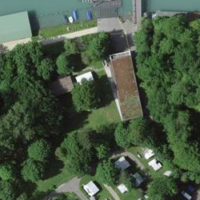
EUNIS habitat code: 53
Species observed at this site:
Tachybaptus ruficollis
Corvus corone
Podiceps cristatus
Fulica atra
Anas crecca
Alcedo atthis
Dendrocopos major
Aegithalos caudatus
Buteo buteo
Larus michahellis
Cygnus olor
Ardea alba
Erithacus rubecula
Pica pica
Phoenicurus ochruros
Sitta europaea
Cyanistes caeruleus
Anas platyrhynchos
Troglodytes troglodytes
Pyrrhula pyrrhula
Aythya fuligula
Fringilla coelebs
Passer domesticus
Turdus merula
Phalacrocorax carbo
Parus major
Mergus merganser
Milvus milvus
Cinclus cinclus
Motacilla alba